Field crop: maize
Growth stage: 2
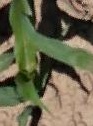
Species: maize